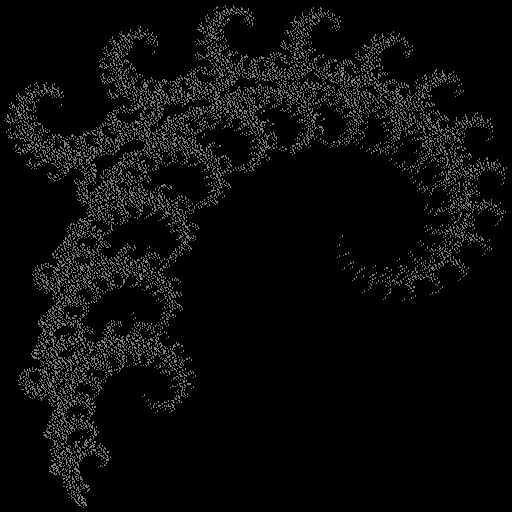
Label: coral